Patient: sex M, age 46
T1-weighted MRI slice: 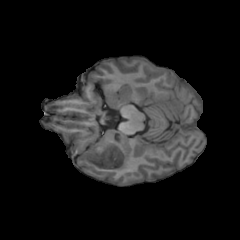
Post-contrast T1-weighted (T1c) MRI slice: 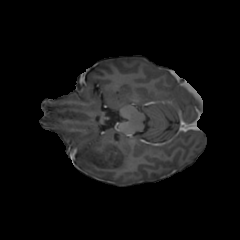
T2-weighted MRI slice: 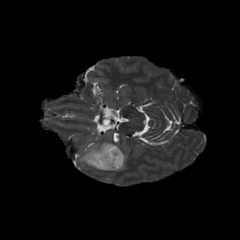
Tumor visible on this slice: yes
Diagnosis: Oligodendroglioma, IDH-mutant, 1p/19q-codeleted
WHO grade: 2